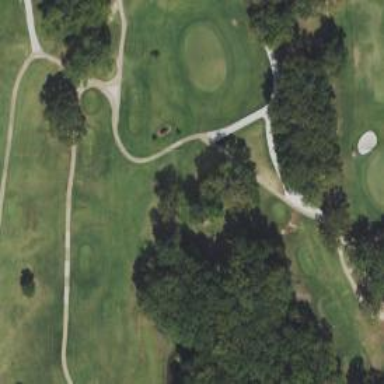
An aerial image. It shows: Path for golf carts.